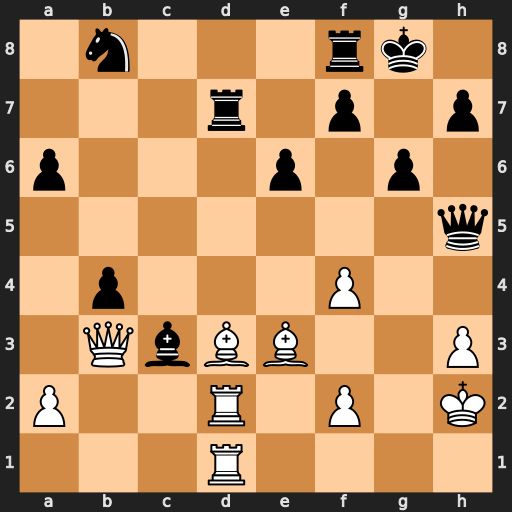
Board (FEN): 1n3rk1/3r1p1p/p3p1p1/7q/1p3P2/1QbBB2P/P2R1P1K/3R4
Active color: w
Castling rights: -
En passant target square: -
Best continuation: Be2 Qh4 Rxd7 Nxd7 Rxd7